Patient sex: M
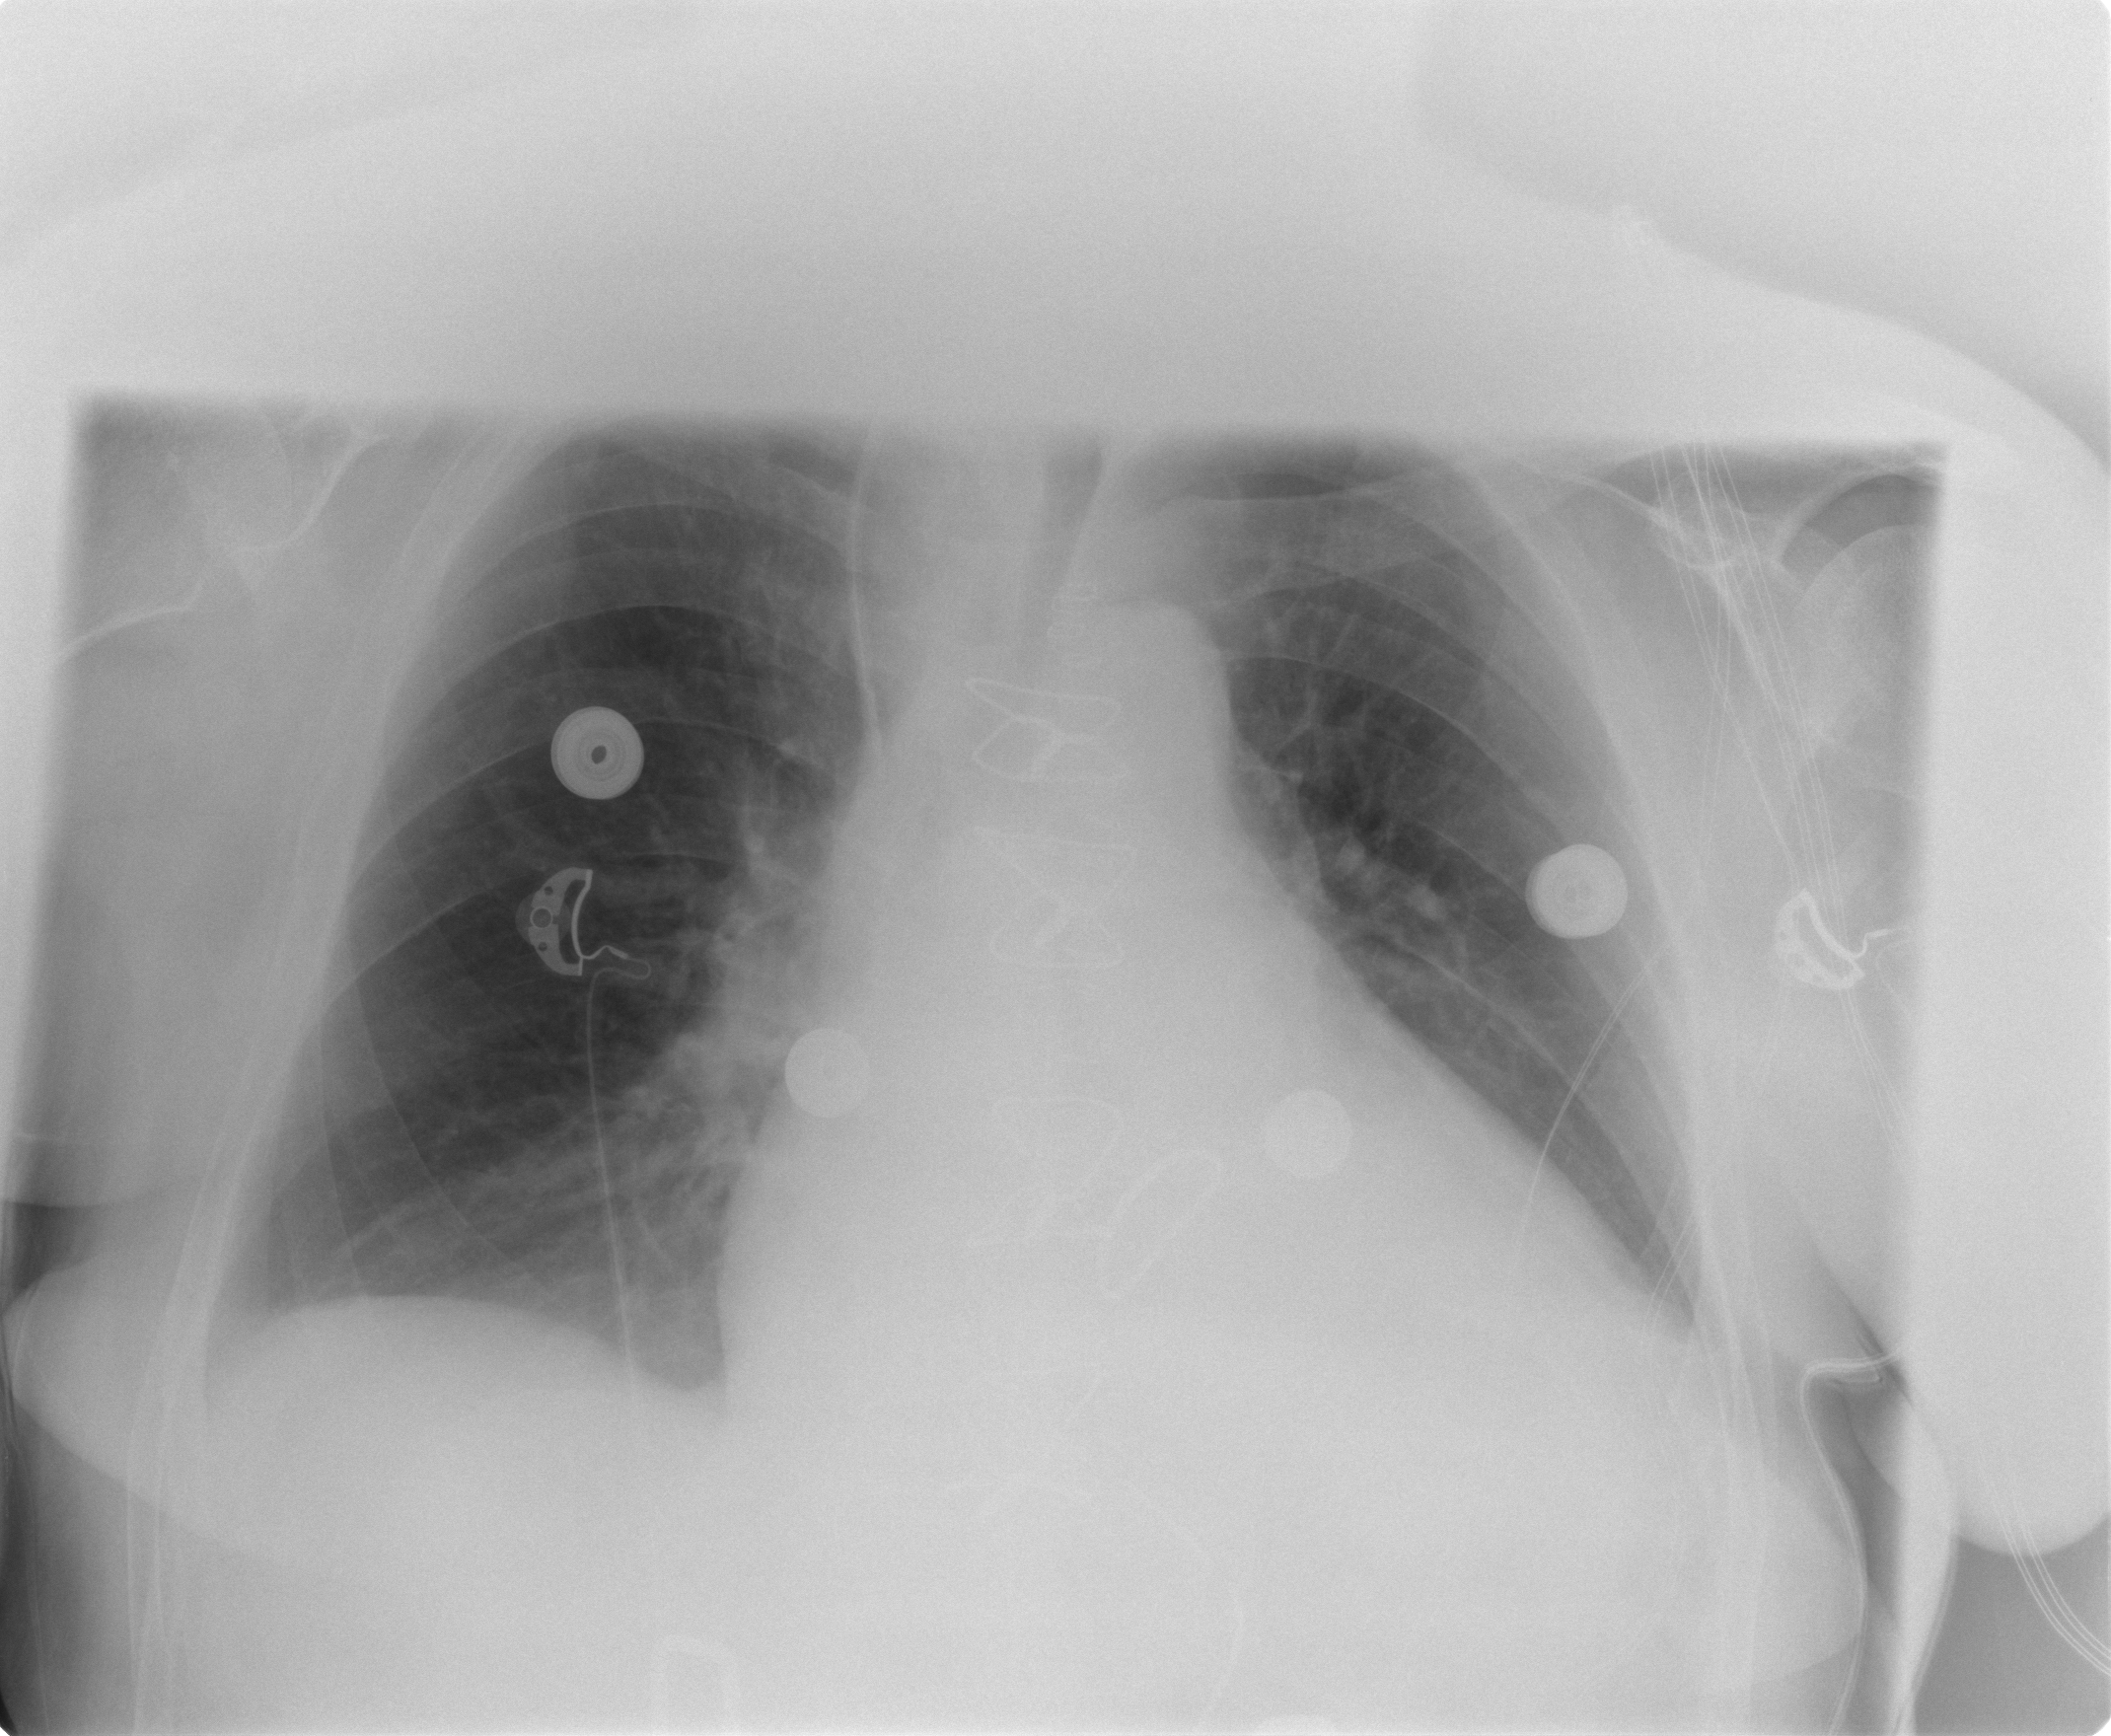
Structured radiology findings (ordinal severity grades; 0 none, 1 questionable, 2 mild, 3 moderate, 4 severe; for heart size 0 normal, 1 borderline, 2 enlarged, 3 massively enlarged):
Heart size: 1
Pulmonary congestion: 0
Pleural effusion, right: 0
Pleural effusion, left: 0
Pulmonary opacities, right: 0
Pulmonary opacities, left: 0
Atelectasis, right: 2
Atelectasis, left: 0